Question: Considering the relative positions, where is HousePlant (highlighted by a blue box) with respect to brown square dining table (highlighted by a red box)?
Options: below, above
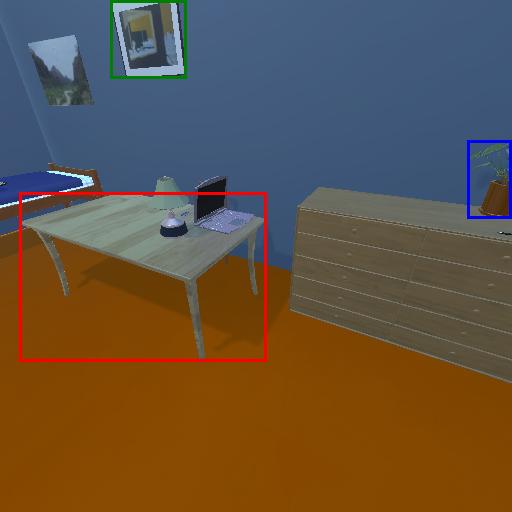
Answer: below